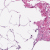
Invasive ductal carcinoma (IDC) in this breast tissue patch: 0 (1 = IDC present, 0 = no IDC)